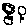
Label: flower